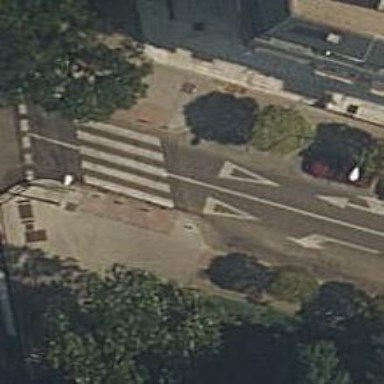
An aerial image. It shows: Uncontrolled crossing on the road.